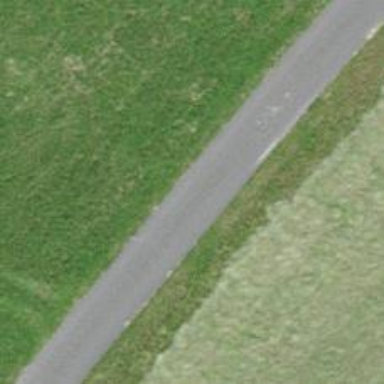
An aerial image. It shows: Well-maintained track road with grade 1 tracktype.